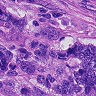
Metastatic tissue present: yes